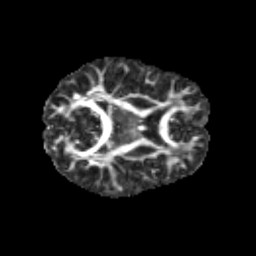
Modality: FA
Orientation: axial
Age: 12
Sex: female
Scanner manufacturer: siemens
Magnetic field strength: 3 T
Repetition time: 3.8 s
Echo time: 0.07 s